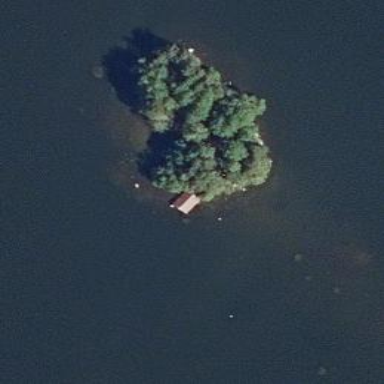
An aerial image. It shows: Islet.